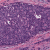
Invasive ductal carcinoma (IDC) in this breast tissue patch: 1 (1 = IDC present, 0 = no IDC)